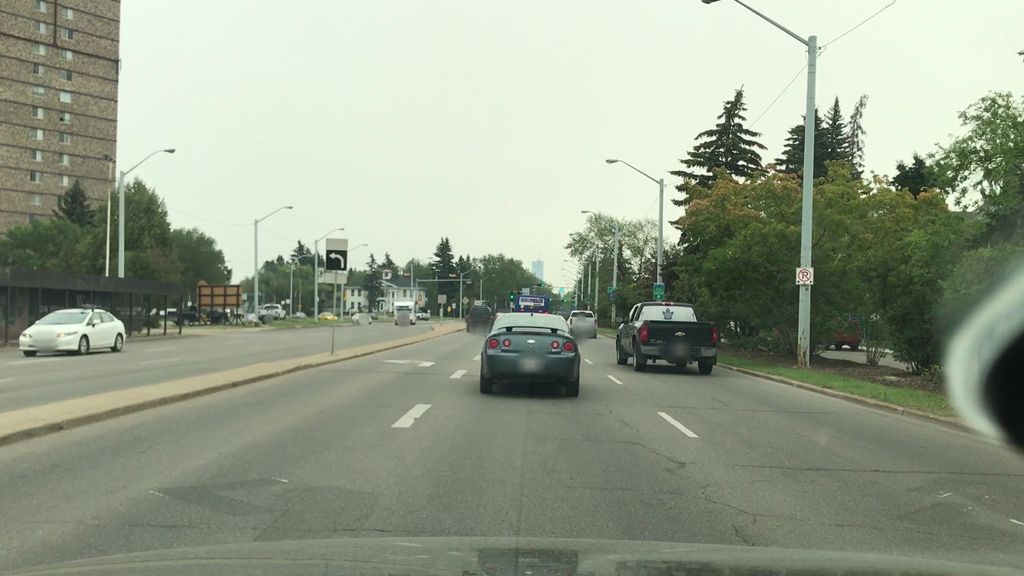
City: edmonton